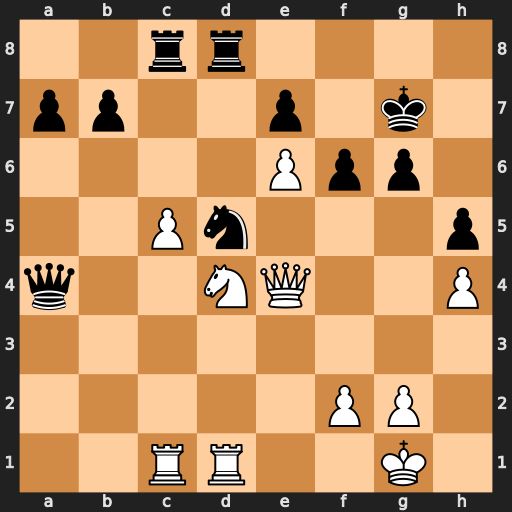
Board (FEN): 2rr4/pp2p1k1/4Ppp1/2Pn3p/q2NQ2P/8/5PP1/2RR2K1
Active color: w
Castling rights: -
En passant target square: -
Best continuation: Nf5+ gxf5 Qxa4